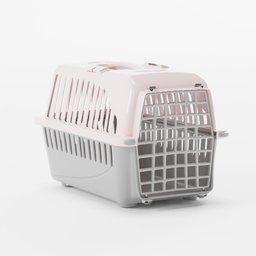
Label: tools